Question: This is a little tricky to explain, but: I want a responsive-height div ('height: 100%') that will scale the proportional to the (not vice versa).
I know of <URL> utilising a 'padding-top' hack to make the height proportional to the width, but I need it to work the other way around. Having said that, I'm not hugely keen on the additional requirement of absolutely-positioned elements for the content in that method, so I realise I may well be asking for the moon on a stick here.
To help visualise, here is an image:

...and here is a <URL>, illustrating pretty much the same thing.
It is worth noting that I am already using the ':before' and ':after' pseudo-elements to vertically-align the content of the box I want to scale proportionally.
I would really enjoy not having to revert to jQuery, just because there's going to be an inherent requirement for resize handlers and generally more debugging all round... but if that's my only choice, then .
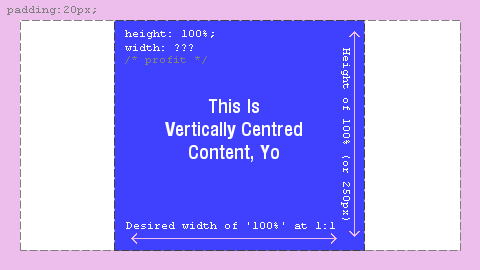
Answer: I've been wondering about a pure-css solution to this problem for a while. I finally came up with a solution using ems, which can be progressively enhanced using vws:
See codepen link for full working demo and explanation:
<URL>
Simplified version:
'''
.parent {
font-size: 250px; // height of container
height: 1em;
}
.child {
height: 100%;
width: 1em; // 100% of height
}
'''